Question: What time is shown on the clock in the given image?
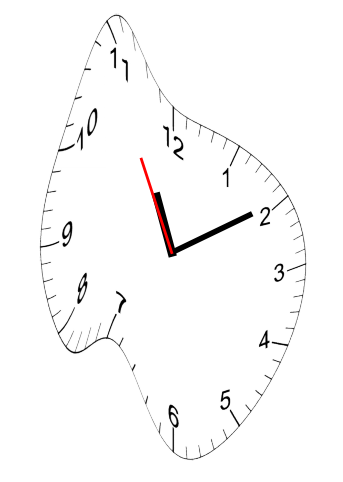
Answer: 11:09:55